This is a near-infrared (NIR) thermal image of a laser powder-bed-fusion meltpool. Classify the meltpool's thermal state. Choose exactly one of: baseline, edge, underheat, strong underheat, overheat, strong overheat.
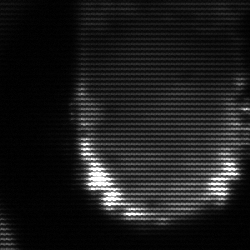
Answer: baseline